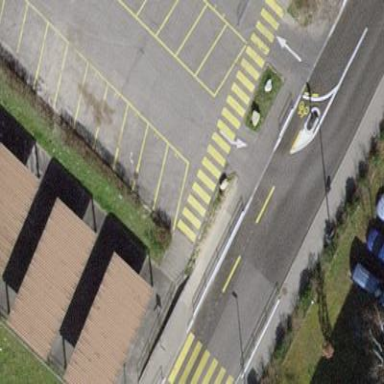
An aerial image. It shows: Bicycle parking area.